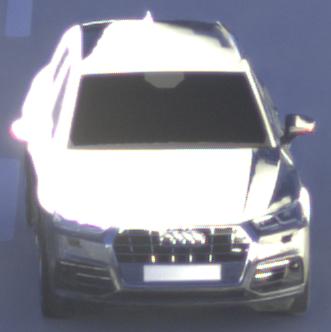
Make: Audi
Model: Q5 45 TFSI
Detailed model: Q5 (FY)
Model produced from: 2019/01
Model produced until: 2019/05
Doors: 5
Color: gray
Road condition: dry road
Daytime: sunrise or sunset
Contrast: high contrast